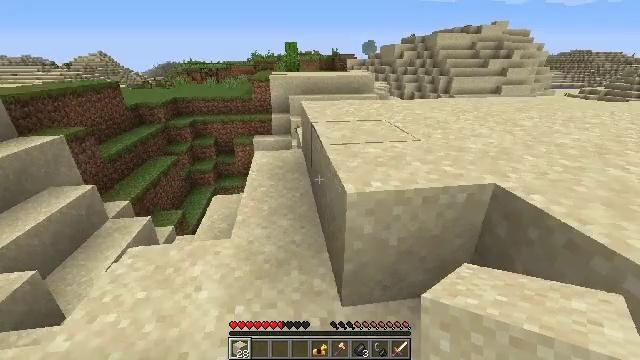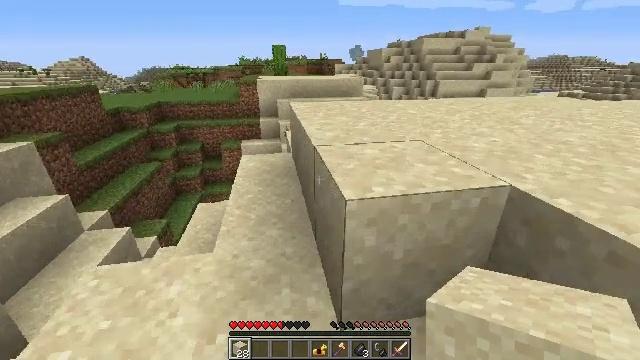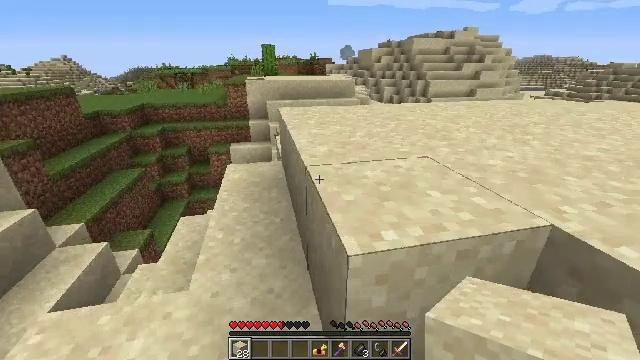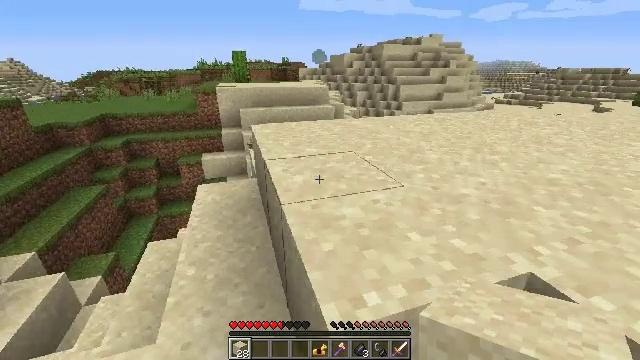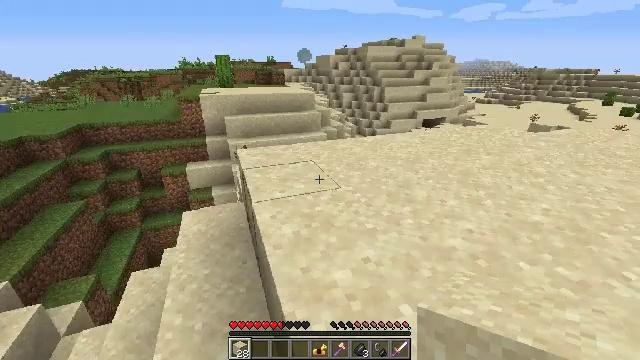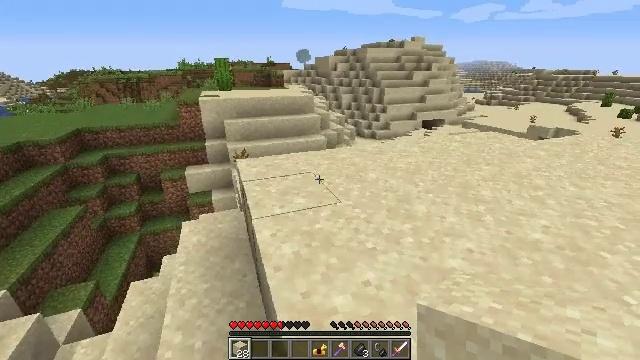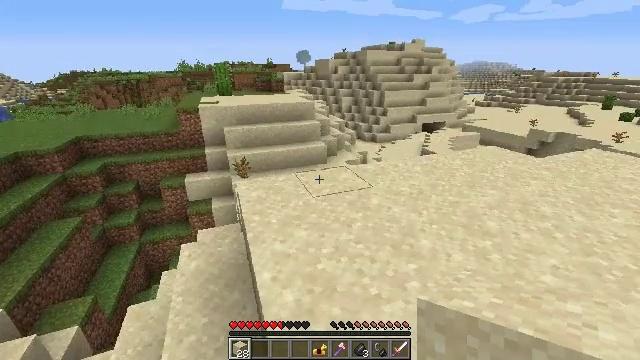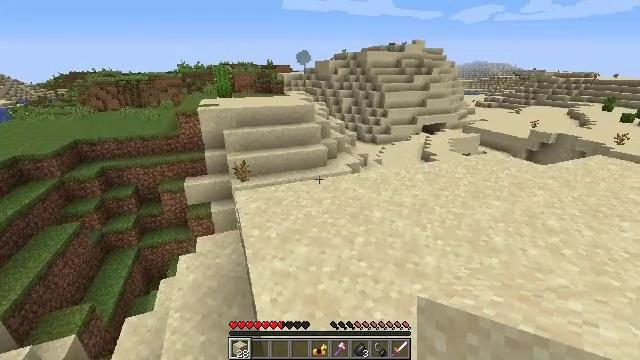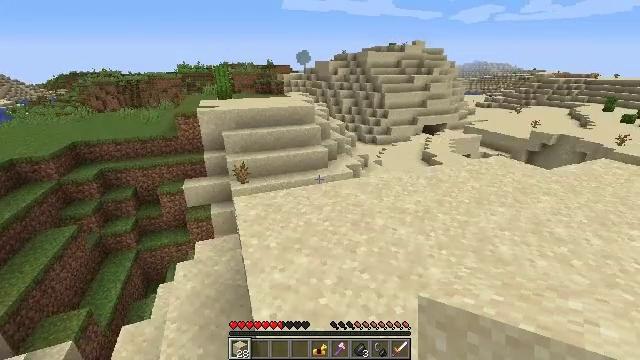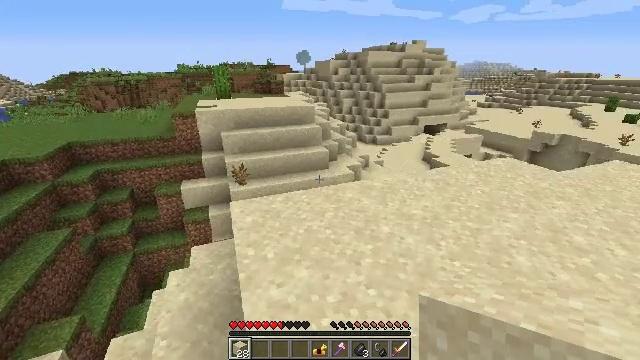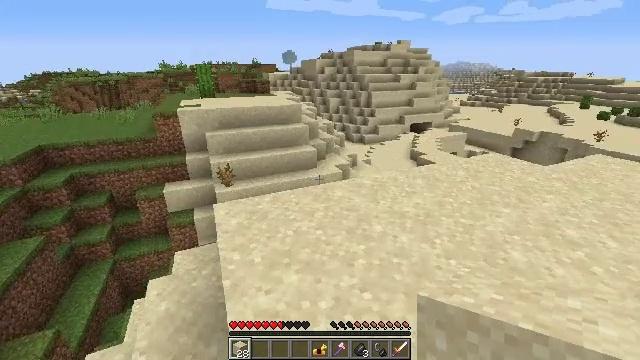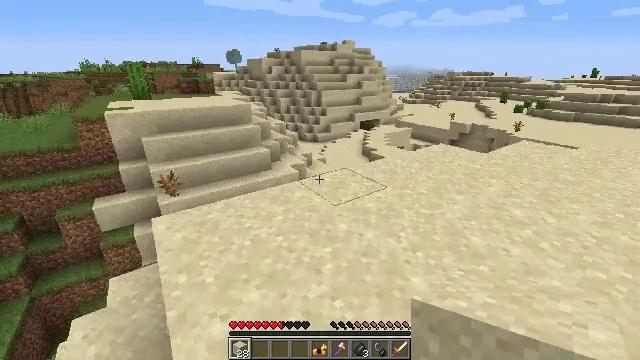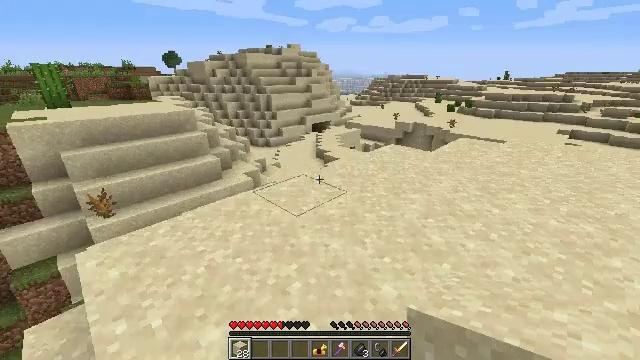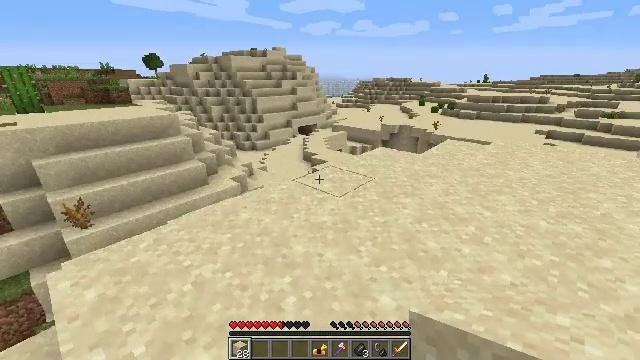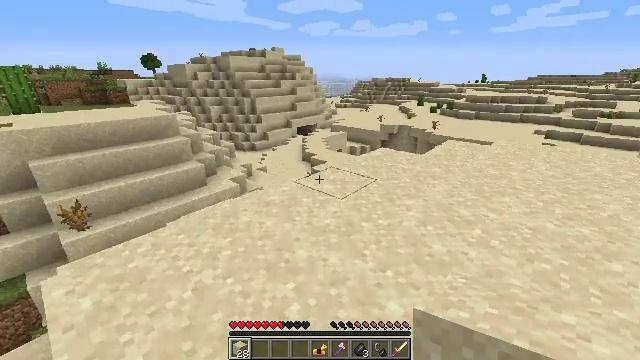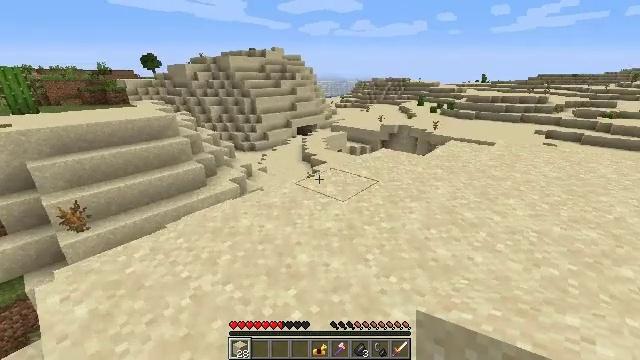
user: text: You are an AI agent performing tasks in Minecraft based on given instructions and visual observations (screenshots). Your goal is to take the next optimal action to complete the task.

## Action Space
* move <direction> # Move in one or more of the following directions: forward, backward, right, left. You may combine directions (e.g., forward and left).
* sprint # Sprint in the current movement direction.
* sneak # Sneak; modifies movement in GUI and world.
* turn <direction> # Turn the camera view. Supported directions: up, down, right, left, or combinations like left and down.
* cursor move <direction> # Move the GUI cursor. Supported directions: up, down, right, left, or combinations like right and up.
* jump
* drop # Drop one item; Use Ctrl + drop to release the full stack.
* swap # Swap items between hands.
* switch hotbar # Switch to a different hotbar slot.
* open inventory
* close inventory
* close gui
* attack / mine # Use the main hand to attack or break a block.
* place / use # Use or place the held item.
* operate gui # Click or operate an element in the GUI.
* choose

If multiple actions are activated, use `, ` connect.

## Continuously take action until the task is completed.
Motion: motion action
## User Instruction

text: Break the acacia log from the tree.
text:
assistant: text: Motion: move forward, turn right and up
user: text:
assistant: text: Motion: move forward, turn right
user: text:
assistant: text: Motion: move forward, turn right, jump
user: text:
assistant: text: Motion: move forward, turn right, jump
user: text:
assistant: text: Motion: move forward, jump
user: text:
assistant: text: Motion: move forward, jump
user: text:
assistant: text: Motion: move forward, jump
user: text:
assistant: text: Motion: move forward, jump
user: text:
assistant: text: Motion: move forward
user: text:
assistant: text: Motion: move forward, turn right
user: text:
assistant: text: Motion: move forward, turn right
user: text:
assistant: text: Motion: turn right
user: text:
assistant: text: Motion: turn right
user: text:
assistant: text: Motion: no_op
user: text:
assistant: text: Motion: move forward
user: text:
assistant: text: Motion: move forward
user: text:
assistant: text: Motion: move forward
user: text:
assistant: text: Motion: no_op
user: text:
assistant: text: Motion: move forward
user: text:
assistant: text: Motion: move forward
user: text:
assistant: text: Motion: move forward, turn left
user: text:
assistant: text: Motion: move forward, turn left and up
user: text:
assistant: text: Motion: move forward, turn left
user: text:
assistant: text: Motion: move forward, turn left
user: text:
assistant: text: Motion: move forward
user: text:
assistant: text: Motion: move forward
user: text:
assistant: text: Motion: move forward
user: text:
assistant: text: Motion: move forward
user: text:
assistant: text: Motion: move forward
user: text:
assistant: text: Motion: move forward